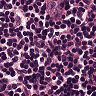
Metastatic tissue present: no